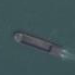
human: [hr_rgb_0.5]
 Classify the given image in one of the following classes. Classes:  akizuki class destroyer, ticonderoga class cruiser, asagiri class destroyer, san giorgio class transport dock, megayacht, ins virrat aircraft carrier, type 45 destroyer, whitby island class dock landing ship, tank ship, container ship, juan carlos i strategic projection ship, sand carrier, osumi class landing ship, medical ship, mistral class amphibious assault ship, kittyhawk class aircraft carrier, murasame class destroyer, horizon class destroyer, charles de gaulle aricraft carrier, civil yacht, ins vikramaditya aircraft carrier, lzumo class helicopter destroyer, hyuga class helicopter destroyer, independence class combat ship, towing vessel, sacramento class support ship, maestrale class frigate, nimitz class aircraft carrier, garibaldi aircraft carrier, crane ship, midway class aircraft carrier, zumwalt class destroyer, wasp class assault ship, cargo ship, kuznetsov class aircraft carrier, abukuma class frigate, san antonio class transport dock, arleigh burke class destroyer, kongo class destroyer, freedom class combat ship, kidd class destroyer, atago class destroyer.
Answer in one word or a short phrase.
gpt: Sand carrier